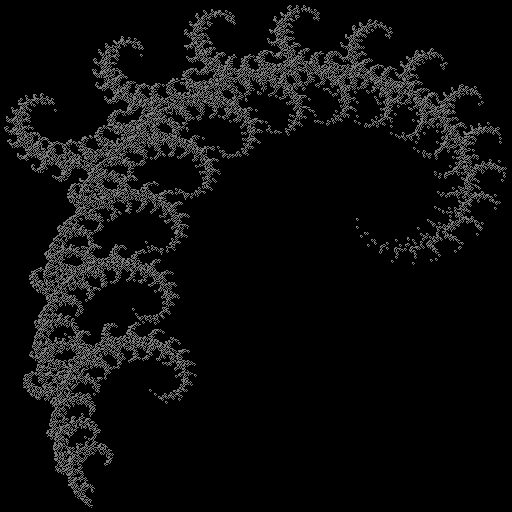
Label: coral